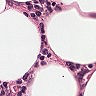
Metastatic tissue present: no